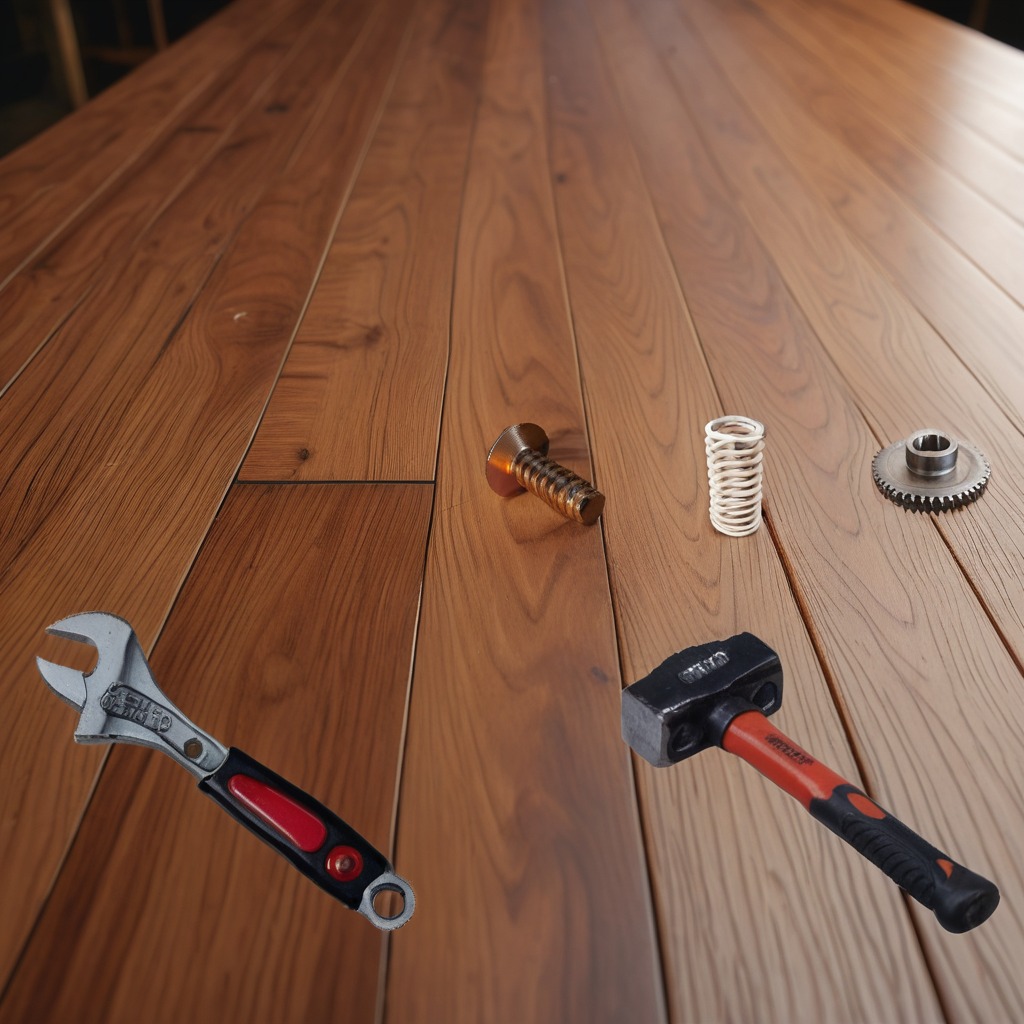
A steel gear with teeth, a metal machine screw, a hammer, a coiled metal spring, and a wrench are lying on the wooden table.